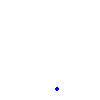
Particle: kaon